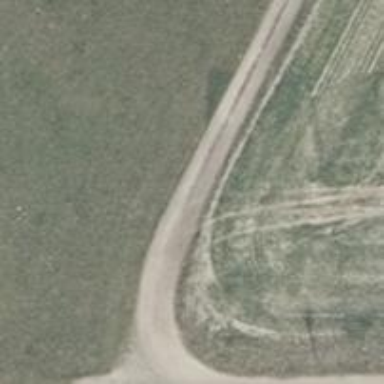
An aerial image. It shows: Compacted track with grade2 level.